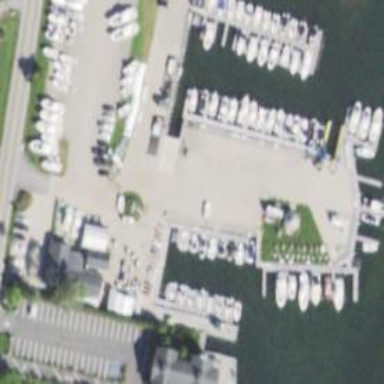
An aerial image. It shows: Mooring place.